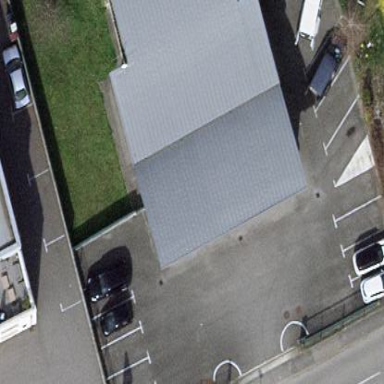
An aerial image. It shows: Commercial building with beauty shop.